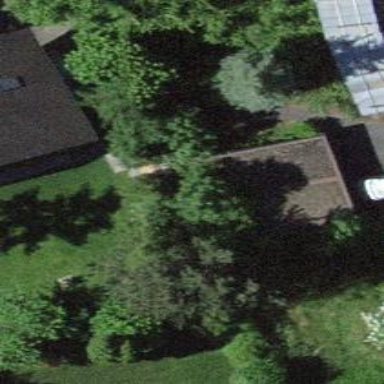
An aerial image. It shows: Garage building.